Question: Live site- <URL>
I use <URL> for homepage slider, everything is ok except slider image reload every time in Chrome while changing one image to another.
Any idea how to fix that issue.
Same thing works perfectly here- <URL>
Code:
'''
<ul class="pgwSlider">
<li><img src="images/_big-image1.jpg" alt="" data-description="" ></li>
<li><img src="images/_big-image2.jpg" alt="" data-description="" ></li>
<li><img src="images/_big-image3.jpg" alt="" data-description="" ></li>
<li><img src="images/_big-image4.jpg" alt="" data-description="" ></li>
<li><img src="images/_big-image5.jpg" alt="" data-description="" ></li>
</ul>
<script>
$(document).ready(function() {
$('.pgwSlider').pgwSlider();
});
</script>
'''

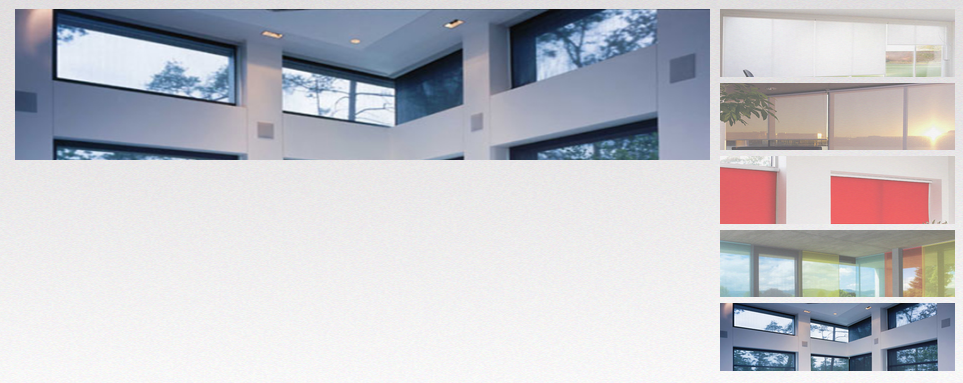
Answer: Since we are unable to replicate the issue and the images are taking time to load, the better option is to .
The images you have used are of format and size and more.
You can compress them here at <URL>. This compresses the image up to and the quality is also maintained.
The same worked for me once.